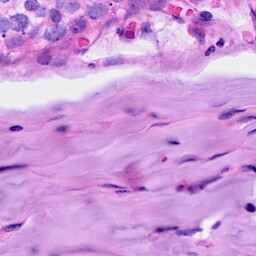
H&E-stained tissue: Breast